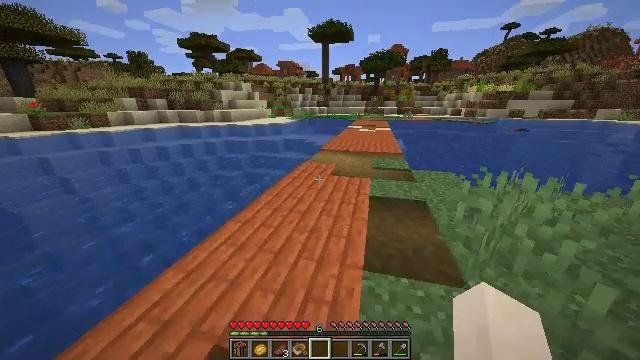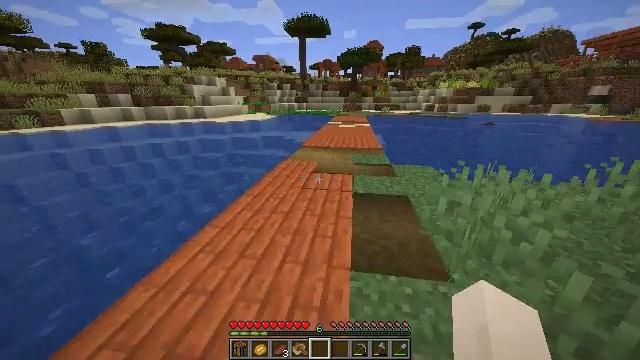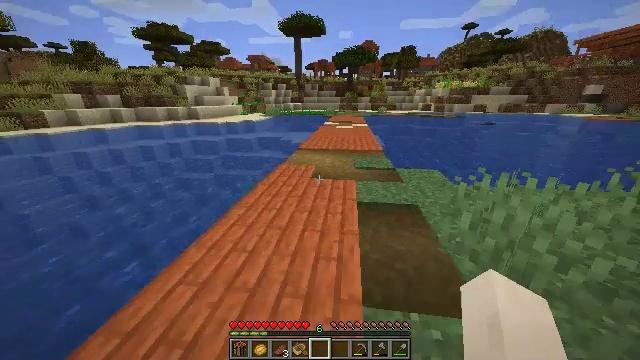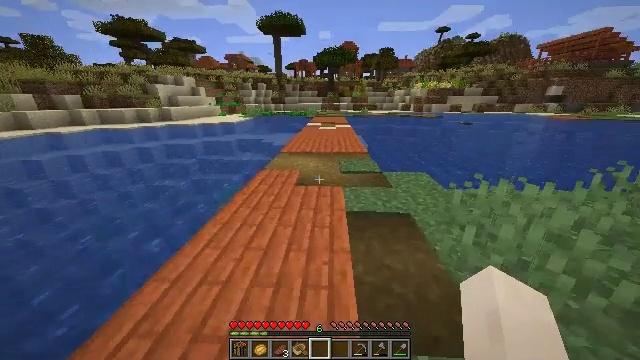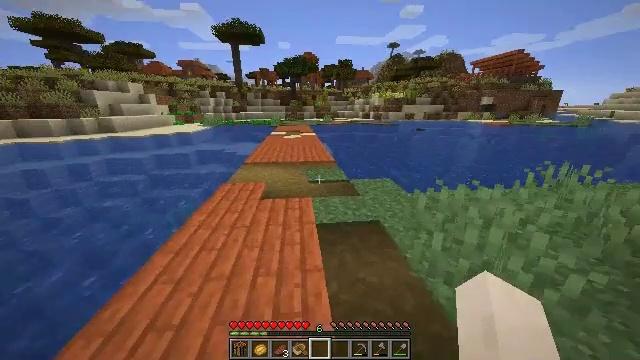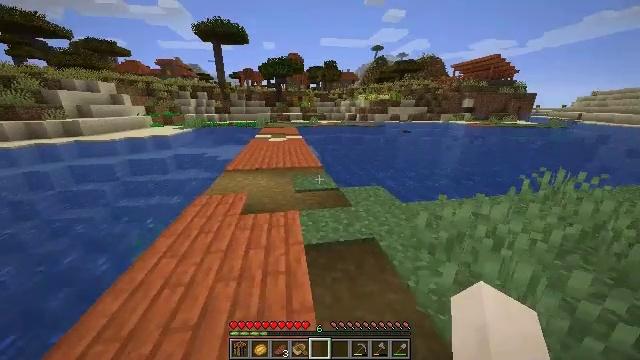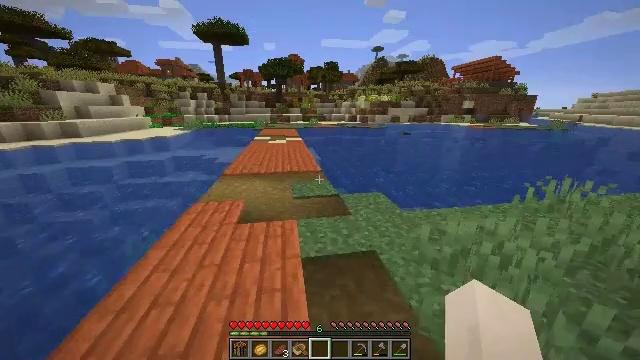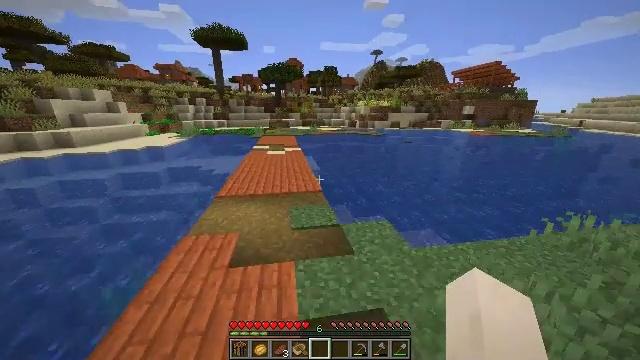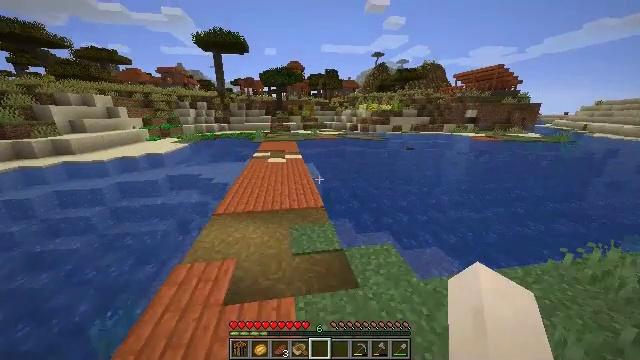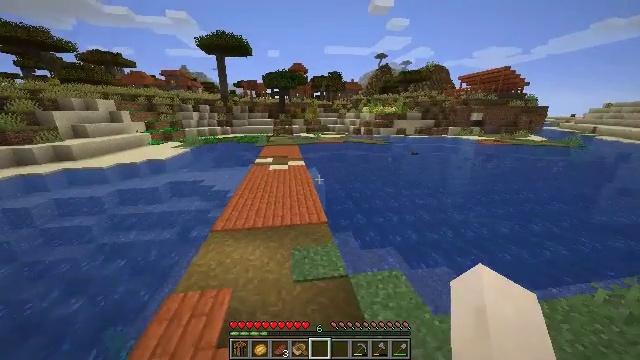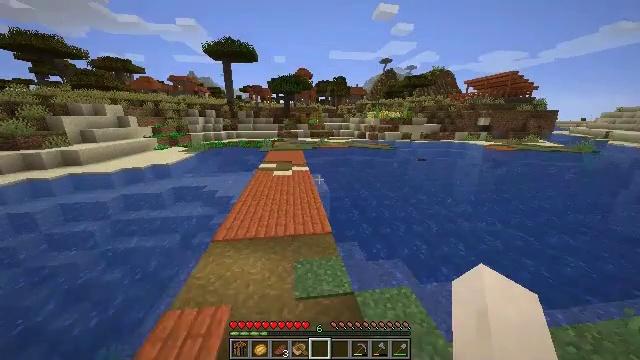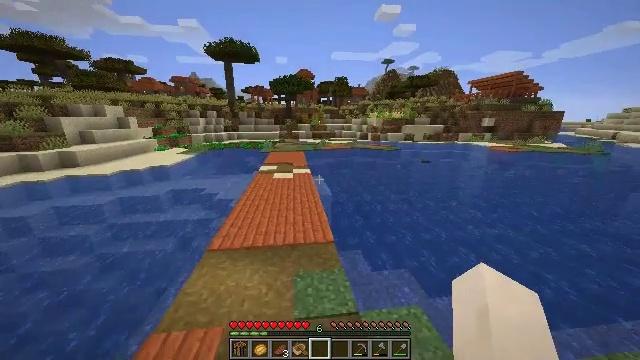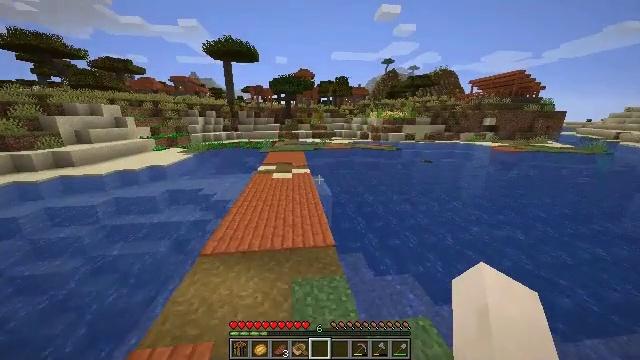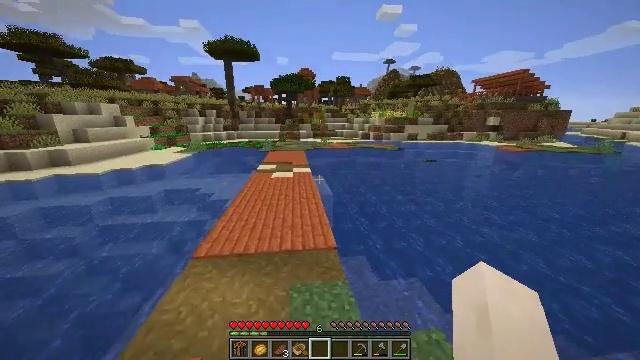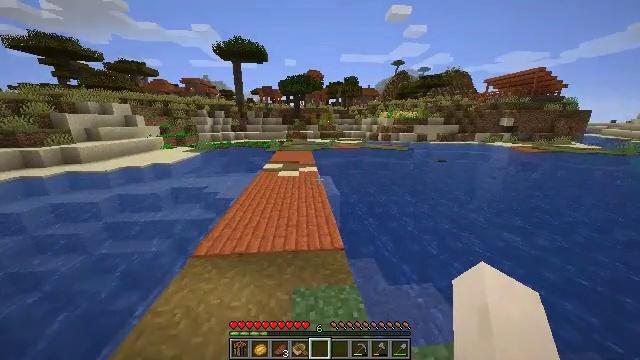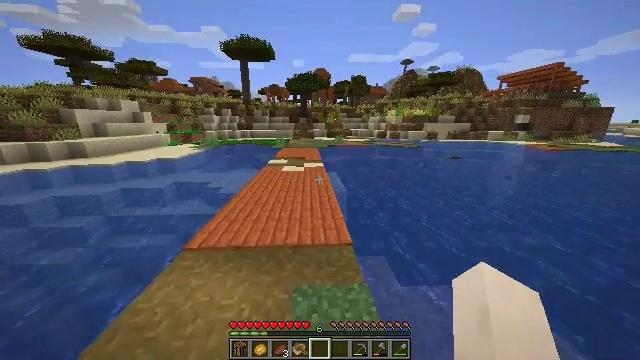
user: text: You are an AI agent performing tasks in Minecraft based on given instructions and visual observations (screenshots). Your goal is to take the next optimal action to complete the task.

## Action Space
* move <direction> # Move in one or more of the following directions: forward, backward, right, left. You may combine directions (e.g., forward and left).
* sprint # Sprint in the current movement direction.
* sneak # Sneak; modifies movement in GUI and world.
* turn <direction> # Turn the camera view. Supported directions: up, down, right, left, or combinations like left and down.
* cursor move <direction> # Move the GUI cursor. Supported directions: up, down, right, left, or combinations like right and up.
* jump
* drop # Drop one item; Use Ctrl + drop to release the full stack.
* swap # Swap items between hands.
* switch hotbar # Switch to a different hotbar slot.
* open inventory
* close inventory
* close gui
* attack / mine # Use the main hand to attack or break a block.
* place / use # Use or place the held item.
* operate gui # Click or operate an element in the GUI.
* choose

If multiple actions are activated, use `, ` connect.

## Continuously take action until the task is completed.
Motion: motion action
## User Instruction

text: Gather the acacia fence.
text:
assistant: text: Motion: move forward, sprint, turn right and down
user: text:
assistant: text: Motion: move forward, sprint, turn right
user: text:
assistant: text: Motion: move forward, sprint, turn right
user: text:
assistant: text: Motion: move forward, sprint, turn right and up
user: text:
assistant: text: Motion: move forward, sprint, turn right
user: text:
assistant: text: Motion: move forward, sprint, jump
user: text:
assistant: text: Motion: move forward, sprint, jump
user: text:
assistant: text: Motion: move forward, sprint, jump
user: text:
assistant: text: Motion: move forward, sprint, jump
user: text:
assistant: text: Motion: move forward, sprint, turn left and up, jump
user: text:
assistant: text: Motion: move forward, sprint, jump
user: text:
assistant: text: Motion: move forward, sprint, jump
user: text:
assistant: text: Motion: move forward, sprint, jump
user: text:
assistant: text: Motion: move forward, sprint, turn left, jump
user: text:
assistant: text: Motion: move forward, sprint, turn left, jump
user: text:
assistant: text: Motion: move forward, sprint, jump
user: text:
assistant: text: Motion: move forward, sprint, jump
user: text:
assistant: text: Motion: move forward, sprint, jump
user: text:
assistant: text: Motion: move forward, sprint, jump
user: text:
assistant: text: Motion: move forward, sprint, jump
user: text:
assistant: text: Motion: move forward, sprint, jump
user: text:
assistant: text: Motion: move forward, sprint, jump
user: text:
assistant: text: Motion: move forward, sprint, jump
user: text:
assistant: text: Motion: move forward, sprint, turn left and up, jump
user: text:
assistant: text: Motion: move forward, sprint, jump
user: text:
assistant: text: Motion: move forward, sprint, jump
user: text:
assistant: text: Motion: move forward and move left, sprint, jump
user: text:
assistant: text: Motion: move forward and move left, sprint, jump
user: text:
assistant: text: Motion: move forward and move left, sprint, jump
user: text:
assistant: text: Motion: move forward, sprint, jump